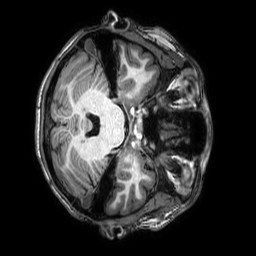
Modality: T1w
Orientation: axial
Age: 19
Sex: female
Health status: healthy
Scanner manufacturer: philips
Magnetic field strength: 3 T
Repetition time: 0.009 s
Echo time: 0.003996 s